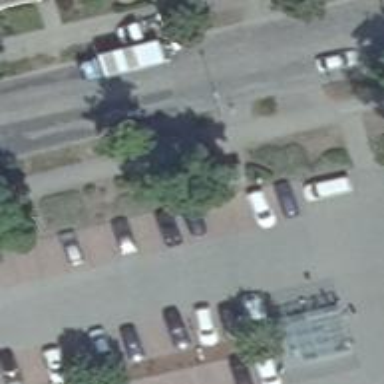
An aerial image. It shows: Public transport shelter.